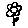
Label: flower